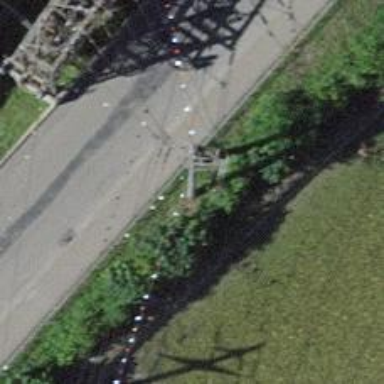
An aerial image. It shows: Power line is depicted.